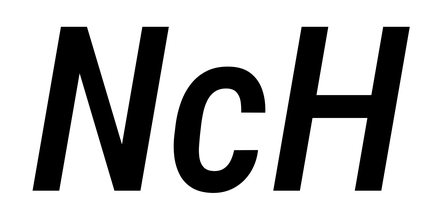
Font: Roboto-Italic_Condensed_Medium_Italic